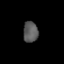
Tissue: prostate
Cell type: T cells
Senescence score: 0.3229
Nuclear area (px): 305
Mean DAPI intensity: 88.731